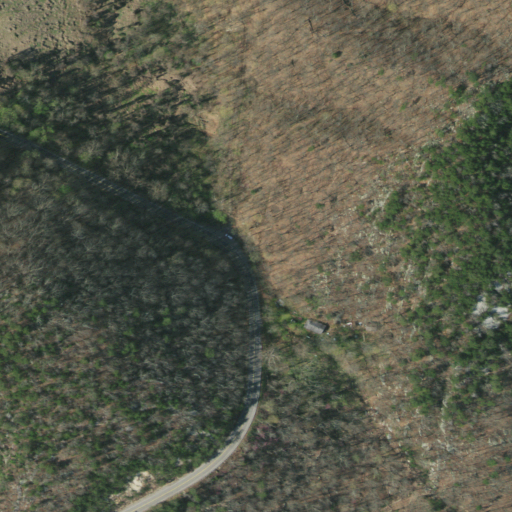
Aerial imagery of gap in Tennessee named Little War Gap containing deciduous forest, open development, mixed forest, medium intensity development, and low intensity development